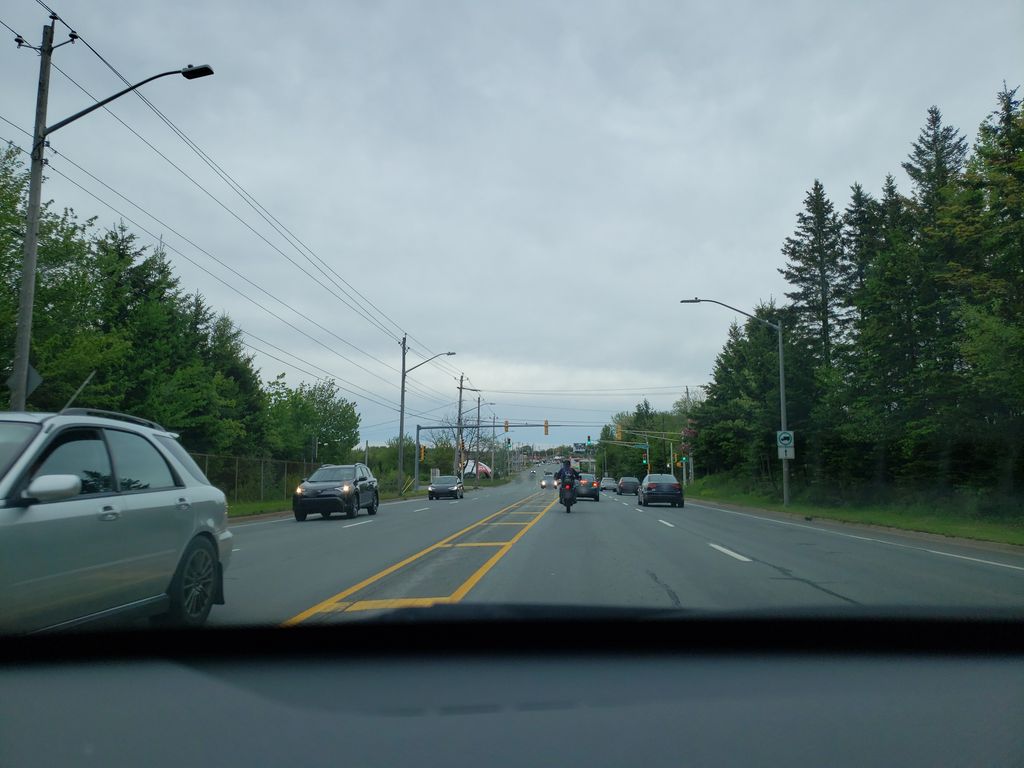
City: halifax